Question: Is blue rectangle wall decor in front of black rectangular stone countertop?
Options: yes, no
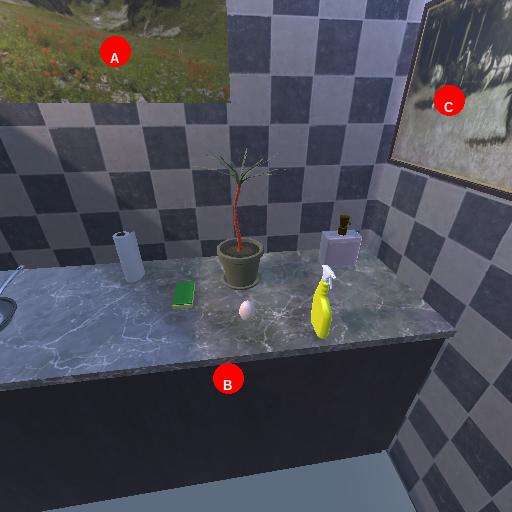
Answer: yes